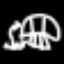
Label: chair